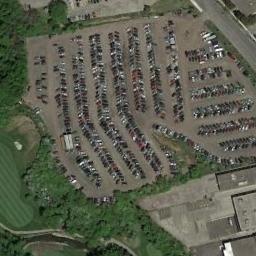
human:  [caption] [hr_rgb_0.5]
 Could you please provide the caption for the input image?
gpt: There are many different colored cars in the parking lot .

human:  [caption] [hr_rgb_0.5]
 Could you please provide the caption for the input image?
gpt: The parking lot is full of cars next to some trees .

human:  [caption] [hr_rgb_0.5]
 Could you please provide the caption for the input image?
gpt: The parking lot has lots of cars arranged neatly in lines and a grove of trees is next to the parking lot .

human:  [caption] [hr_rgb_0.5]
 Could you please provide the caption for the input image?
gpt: Eighty percent of the parking spaces in the parking lot are occupied .

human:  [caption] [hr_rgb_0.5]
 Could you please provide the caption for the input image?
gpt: There are green trees around the parking lot with many cars .